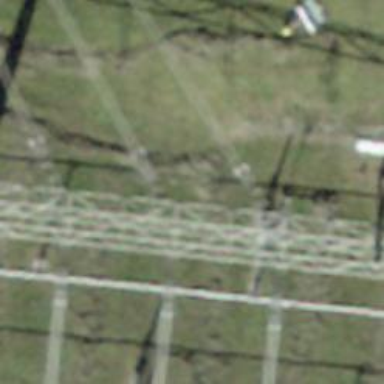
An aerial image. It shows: Three power lines with cables.